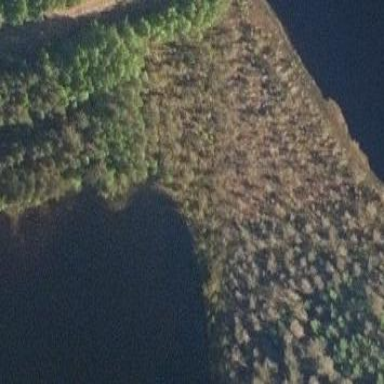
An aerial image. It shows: Swamp in wetland area.